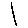
Label: line